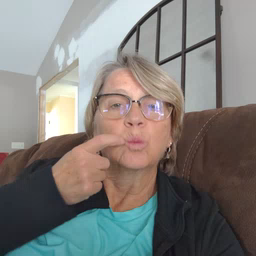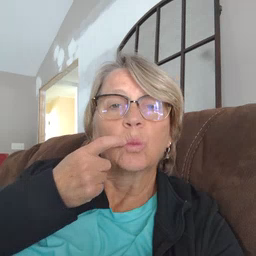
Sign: tooth